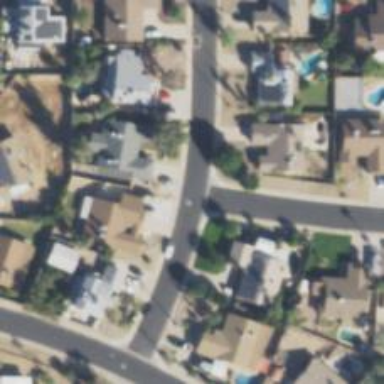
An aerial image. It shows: Residential road with asphalt surface.